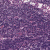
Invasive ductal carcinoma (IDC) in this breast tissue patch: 0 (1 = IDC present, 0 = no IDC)